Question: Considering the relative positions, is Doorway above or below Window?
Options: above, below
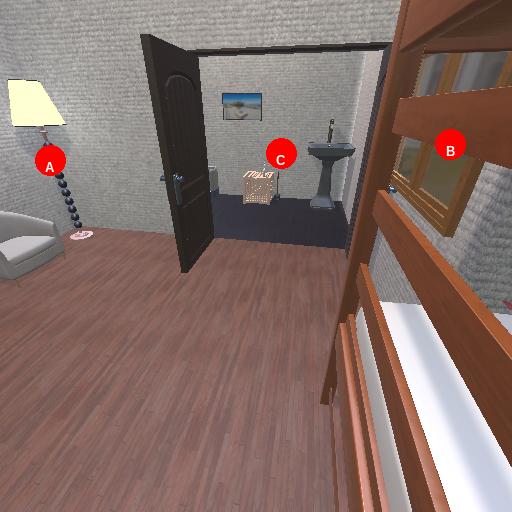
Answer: above